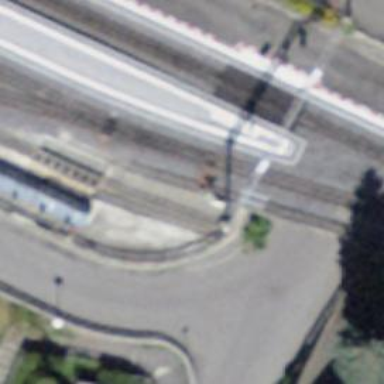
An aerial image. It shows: Railway switch.